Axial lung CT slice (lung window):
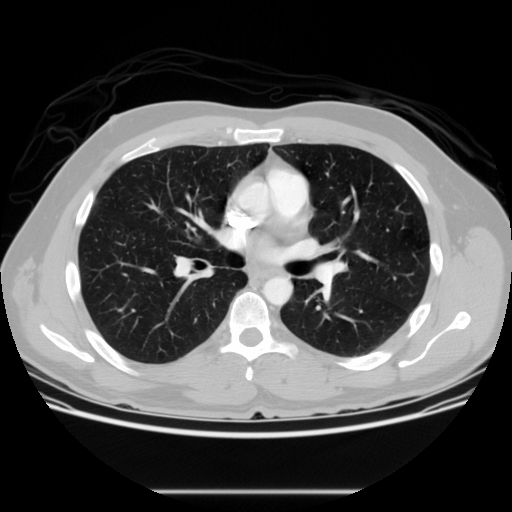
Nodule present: no